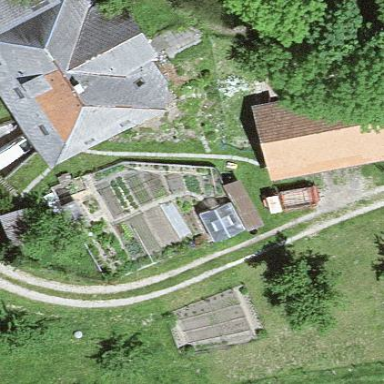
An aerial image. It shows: Farmyard area.